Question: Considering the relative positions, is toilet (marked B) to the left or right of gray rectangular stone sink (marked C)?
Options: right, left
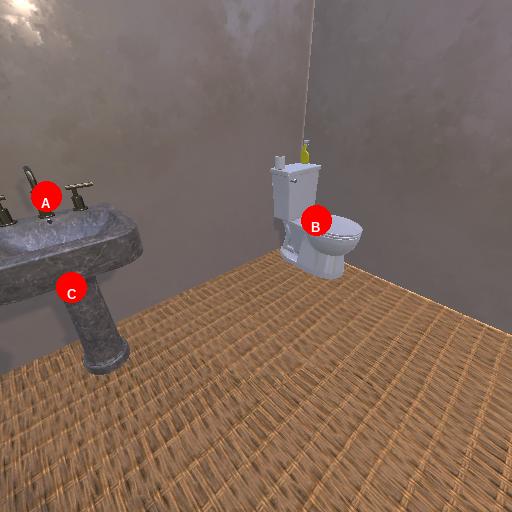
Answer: right